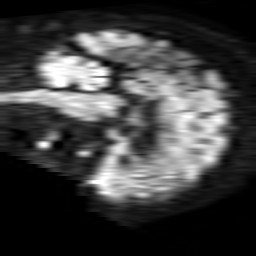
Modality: TRACE
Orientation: sagittal
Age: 77
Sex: male
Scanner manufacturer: philips
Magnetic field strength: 1.5 T
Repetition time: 3.51 s
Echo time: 0.07078 s